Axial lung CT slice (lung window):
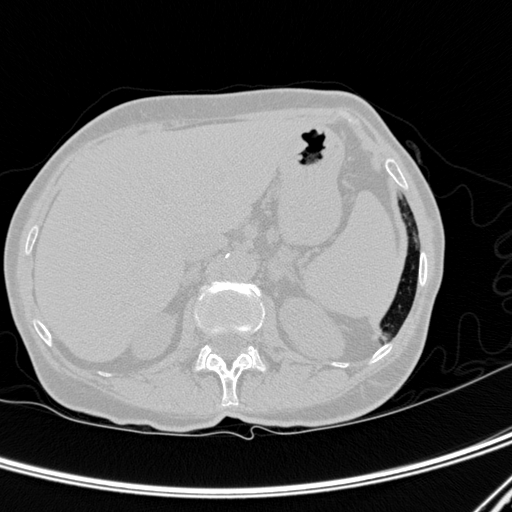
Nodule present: no